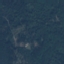
Land use / land cover: Forest